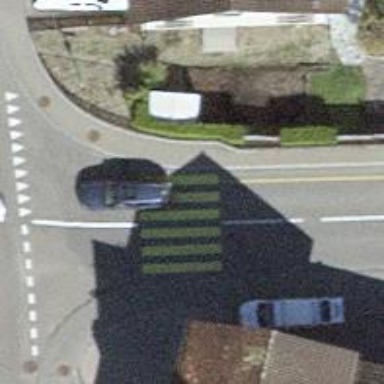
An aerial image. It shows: Uncontrolled zebra crossing on the road.